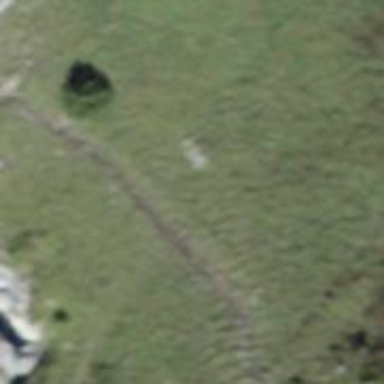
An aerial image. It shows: Path.